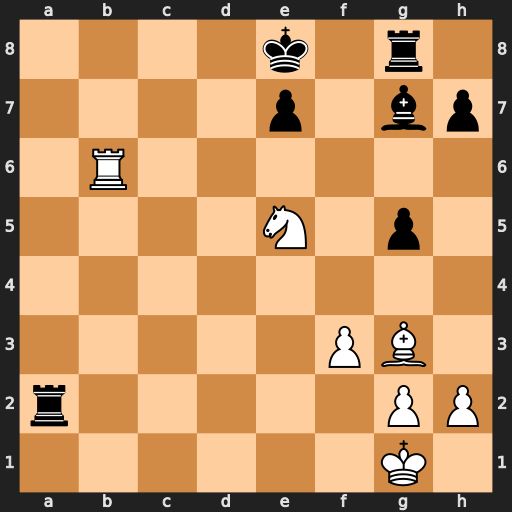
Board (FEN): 4k1r1/4p1bp/1R6/4N1p1/8/5PB1/r5PP/6K1
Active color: w
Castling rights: -
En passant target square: -
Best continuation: Rb8#